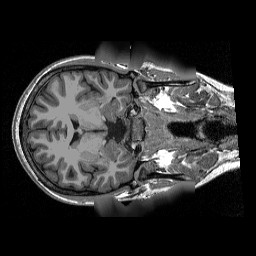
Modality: T1w
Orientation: axial